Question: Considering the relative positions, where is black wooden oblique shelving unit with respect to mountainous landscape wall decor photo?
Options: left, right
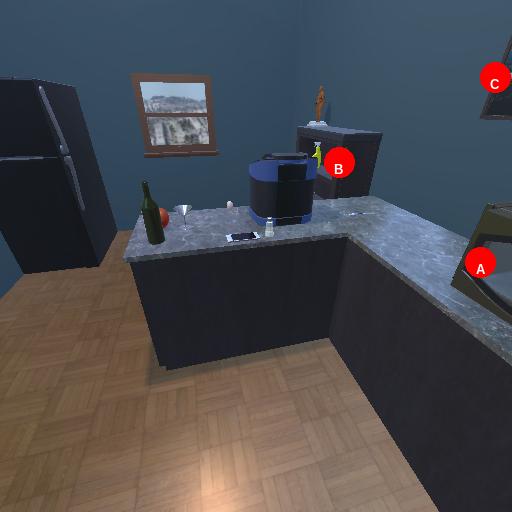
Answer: left